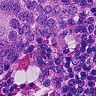
Metastatic tissue present: yes